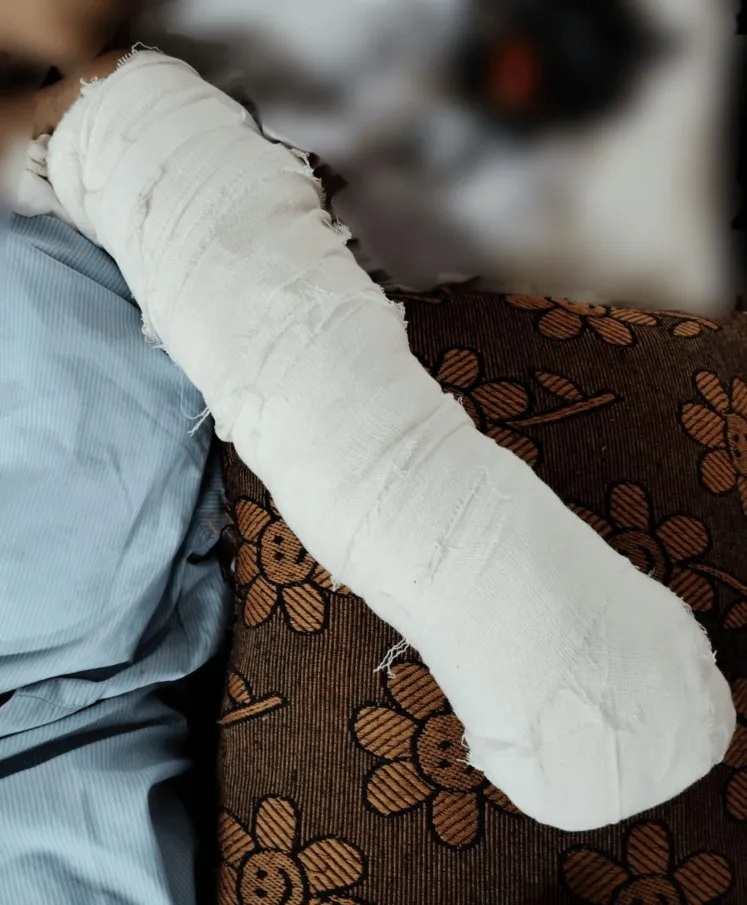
Limb kept in elevation.
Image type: medical_photograph (skin_photograph)